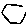
Label: hexagon